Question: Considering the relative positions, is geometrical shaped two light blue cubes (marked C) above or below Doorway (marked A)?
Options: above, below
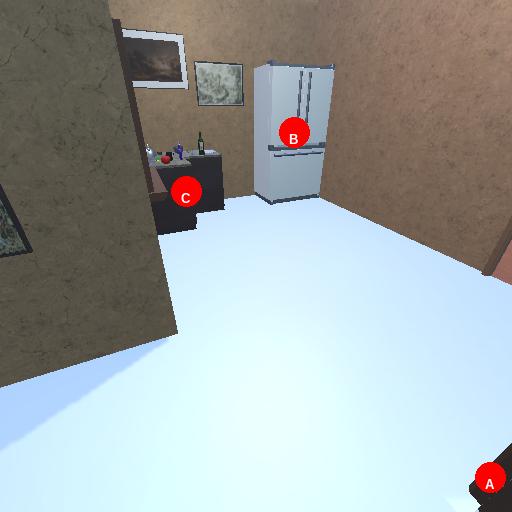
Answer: above